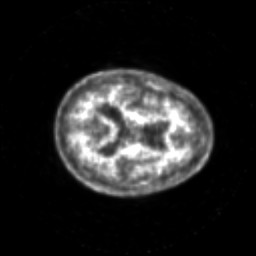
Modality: PET
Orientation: axial
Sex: male
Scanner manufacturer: siemens